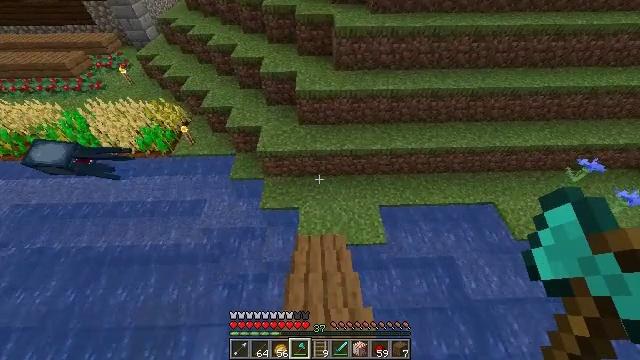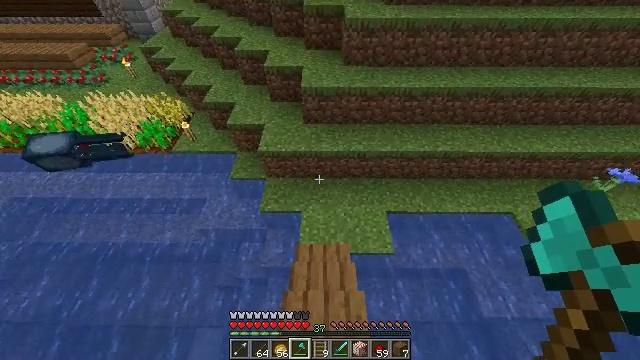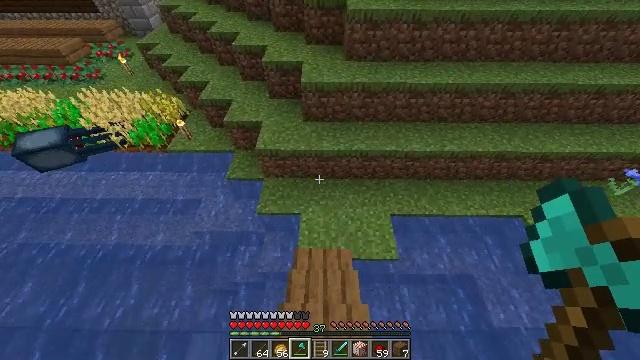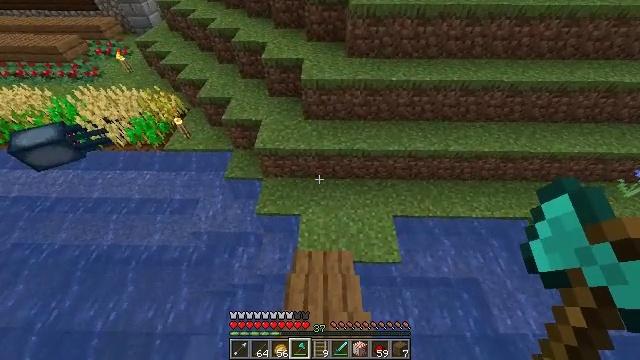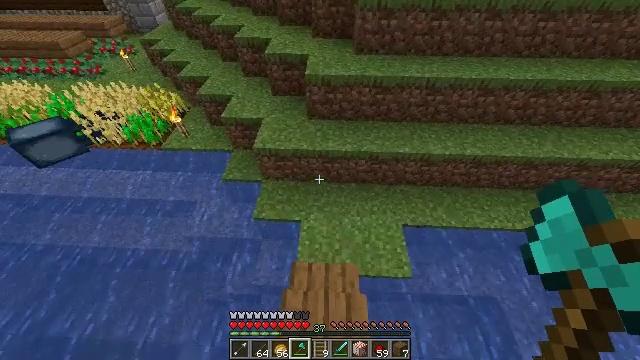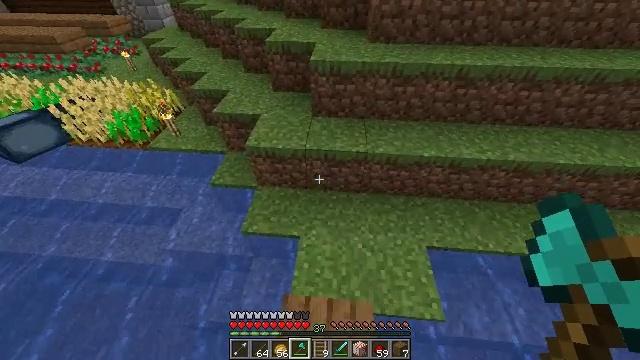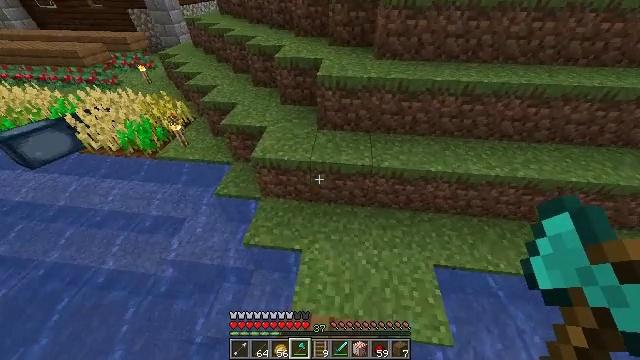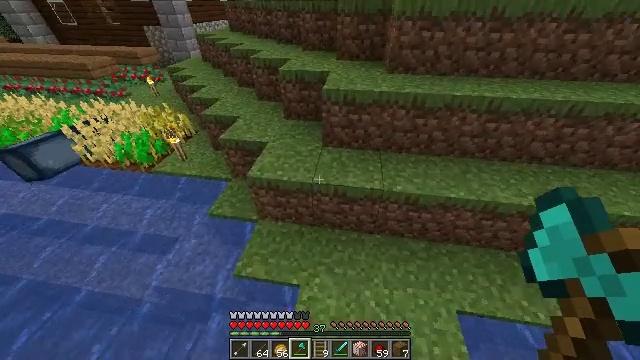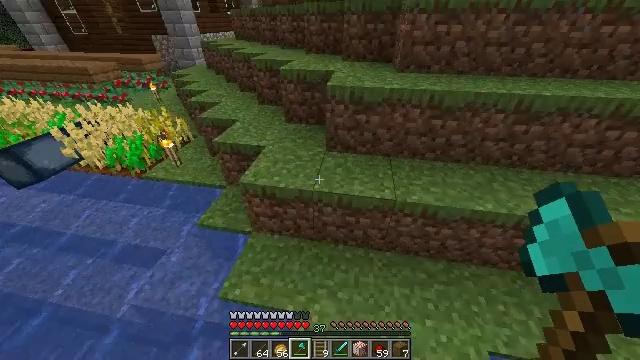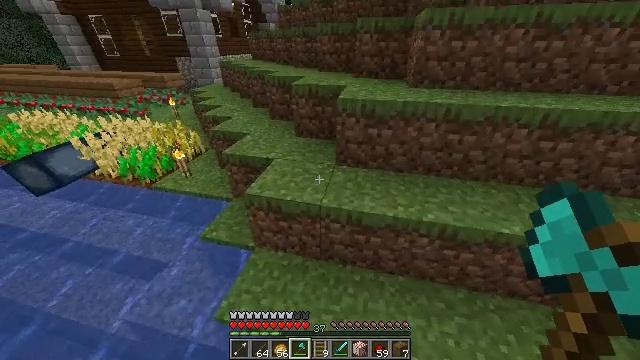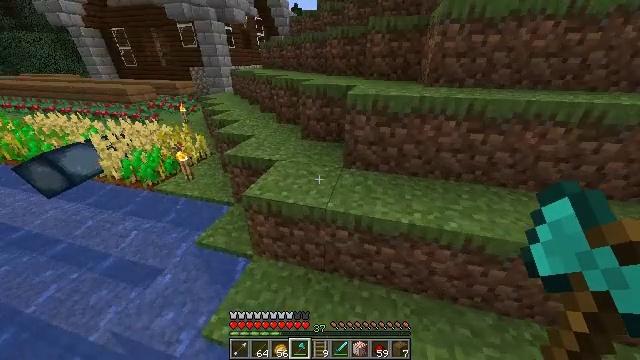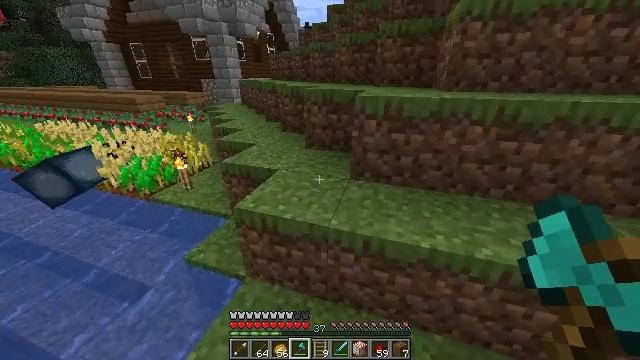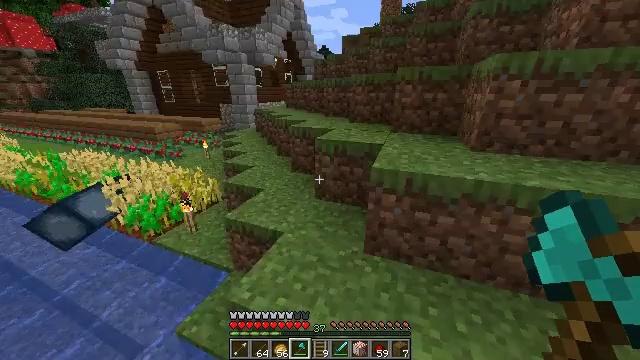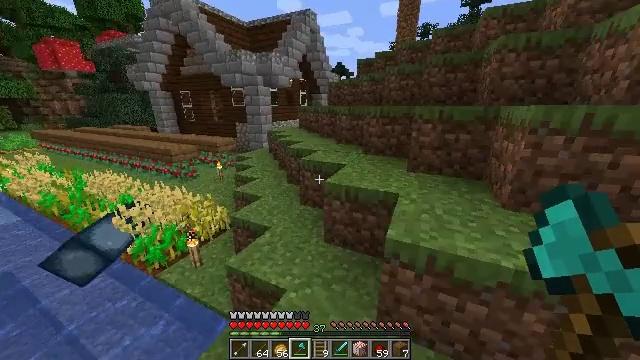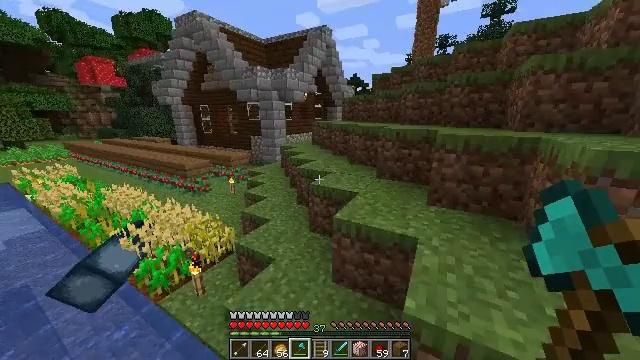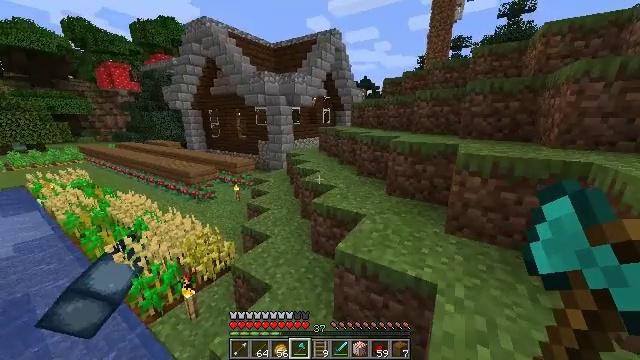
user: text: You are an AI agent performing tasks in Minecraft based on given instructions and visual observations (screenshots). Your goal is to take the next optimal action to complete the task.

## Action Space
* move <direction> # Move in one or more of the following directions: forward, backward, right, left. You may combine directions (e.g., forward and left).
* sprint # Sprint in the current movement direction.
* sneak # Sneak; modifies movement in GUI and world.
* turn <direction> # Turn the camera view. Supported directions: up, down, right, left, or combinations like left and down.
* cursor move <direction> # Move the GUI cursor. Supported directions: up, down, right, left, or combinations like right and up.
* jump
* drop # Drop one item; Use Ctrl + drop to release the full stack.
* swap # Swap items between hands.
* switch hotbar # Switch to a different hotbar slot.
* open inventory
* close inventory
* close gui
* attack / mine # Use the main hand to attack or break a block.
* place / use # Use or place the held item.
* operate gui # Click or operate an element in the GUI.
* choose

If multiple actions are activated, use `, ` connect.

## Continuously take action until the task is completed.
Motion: motion action
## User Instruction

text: Harvest potatoes.
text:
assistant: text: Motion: move forward, sprint, turn left
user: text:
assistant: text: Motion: move forward
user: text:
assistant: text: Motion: move forward
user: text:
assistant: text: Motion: move forward, sprint, turn left and up
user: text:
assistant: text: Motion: move forward, sprint, turn left and up
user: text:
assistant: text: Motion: move forward, sprint, turn left and up
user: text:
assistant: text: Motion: move forward, sprint, turn left and up
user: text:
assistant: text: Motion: move forward, turn left and up
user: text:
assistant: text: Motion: move forward, turn left and up
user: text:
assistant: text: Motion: move forward, turn left and up, jump
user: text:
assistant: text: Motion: move forward, turn left and up, jump
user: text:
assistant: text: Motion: move forward, turn left and up, jump
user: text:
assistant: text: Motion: move forward, turn left and up, jump
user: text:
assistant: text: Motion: move forward, turn left and up, jump
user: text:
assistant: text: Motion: move forward, turn left, jump
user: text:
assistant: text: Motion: move forward, turn left, jump
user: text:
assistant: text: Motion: move forward, sprint, turn left, jump
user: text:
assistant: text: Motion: move forward, sprint, turn left, jump
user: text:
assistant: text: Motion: move forward, sprint, turn left, jump
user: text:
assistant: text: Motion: move forward, sprint, turn left and down, jump
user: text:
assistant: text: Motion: move forward, sprint, turn left and down, jump
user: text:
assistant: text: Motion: move forward, turn left and down, jump
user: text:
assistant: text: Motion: move forward, turn left and down, jump
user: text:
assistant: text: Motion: move forward, turn left and down, jump
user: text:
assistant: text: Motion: move forward, turn left, jump
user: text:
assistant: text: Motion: move forward, sprint, jump
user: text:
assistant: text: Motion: move forward, sprint, jump
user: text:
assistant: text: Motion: move forward, sprint, jump
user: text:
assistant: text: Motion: move forward, sprint, jump
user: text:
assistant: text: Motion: move forward, sprint, jump